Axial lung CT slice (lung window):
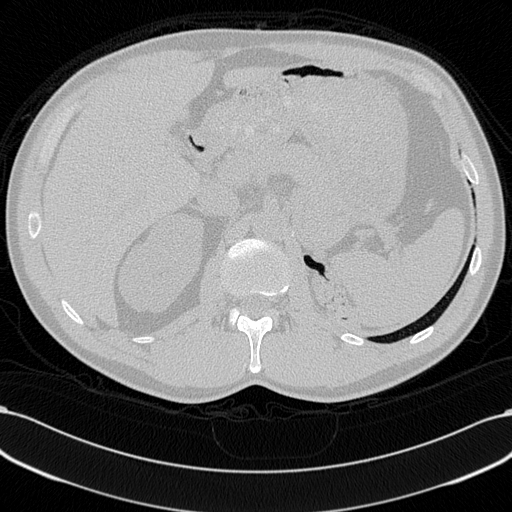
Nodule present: no